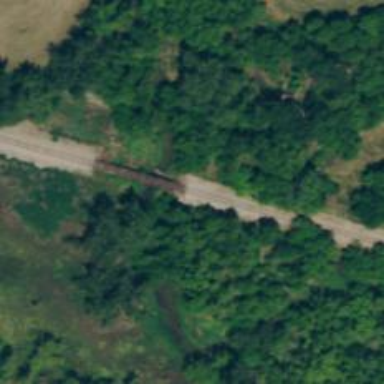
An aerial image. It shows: Railway on aqueduct bridge.